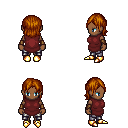
a pixel art fantasy rpg character, female body template, human, dark skin, maroon tunic, metal pants, brunette long bangs hairstyle, leather bracers, gold boots, four views (front, back, left, right), 2x2 character sprite sheet, small pixel art, hard edges, no anti-aliasing